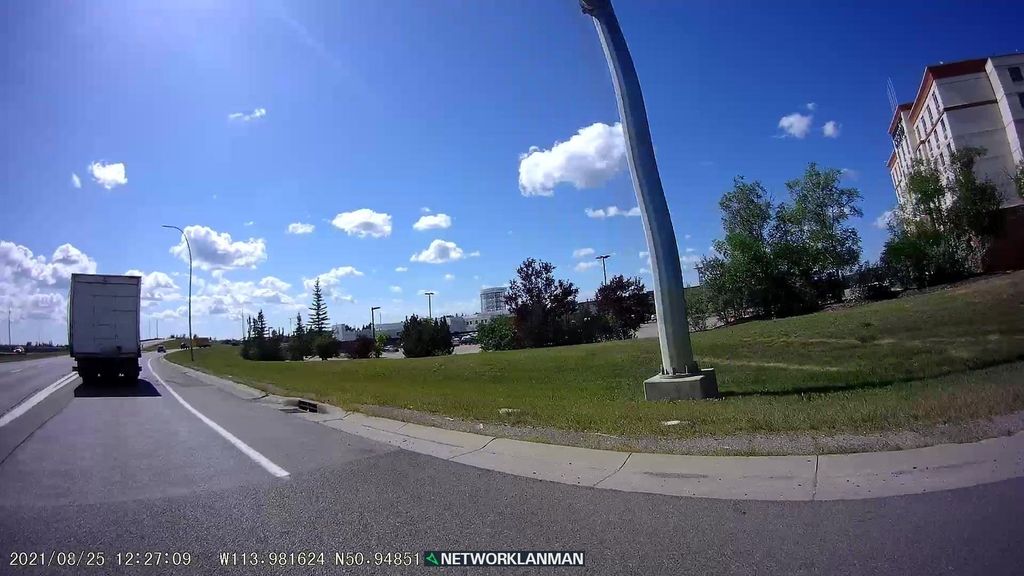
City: calgary